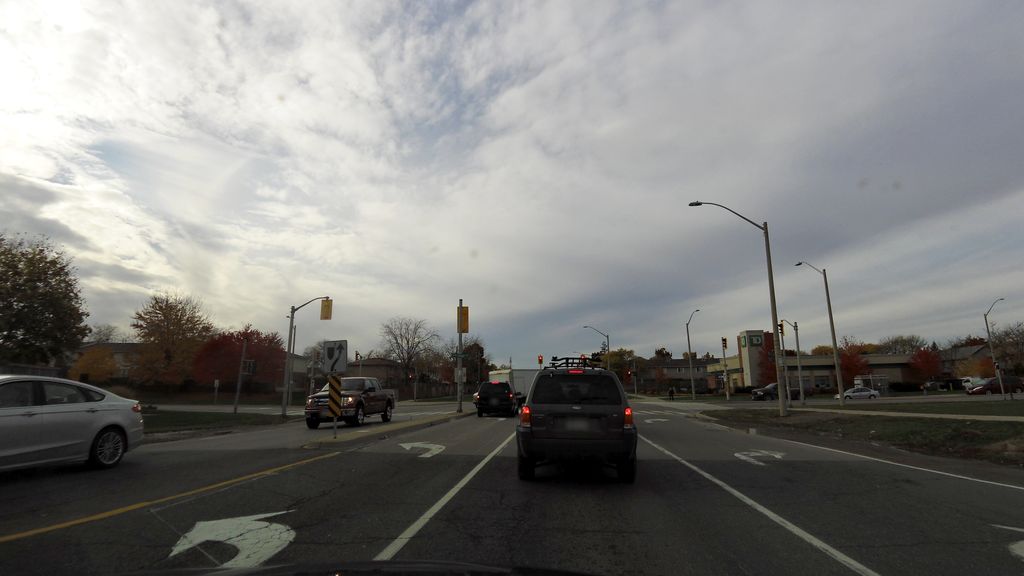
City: hamilton